Question: I would like to change the required attribute on a some of the parameters in my controllers. I used XML comments in order to link to Swagger.

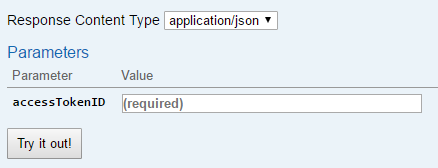
Answer: Before proceeding, think carefully about your parameter. Is the parameter truly required, and does your typing reflect that? Is there a sane default value, and what would be the expected behavior in that case? Depending on your answer, you may prefer one of these two solutions:
## Option 1: Optional Parameters
If 'accessTokenID' has a sane default value, you can specify that on the API signature and Swashbuckle will stop identifying the parameter as required.
For example, 'id' in this example would resolve as optional in Swagger UI:
'''
public HttpResponseMessage Get(int id = 0)
'''
If your parameter is truly not required, a nullable type might make more sense (for example, if you list all values on null input):
'''
public HttpResponseMessage Get(int? id = null)
'''
## Option 2: SwaggerDefaultValue Attribute
A <URL> created an IOperationFilter to process SwaggerDefaultValue attributes and apply them to Swagger UI. You can use this solution if you would prefer to require the parameter, but would like to set some default in Swagger UI.
For example, this would show "0" in the Swagger UI text field instead of "":
'''
[SwaggerDefaultValue("id", "0")]
public HttpResponseMessage Get(int id)
'''